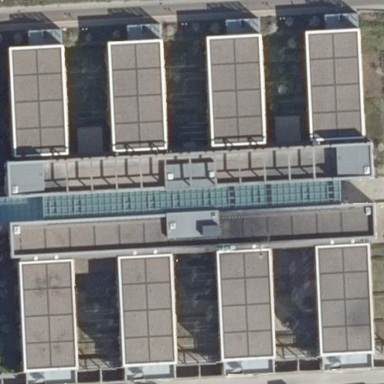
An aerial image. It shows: Hospital building.